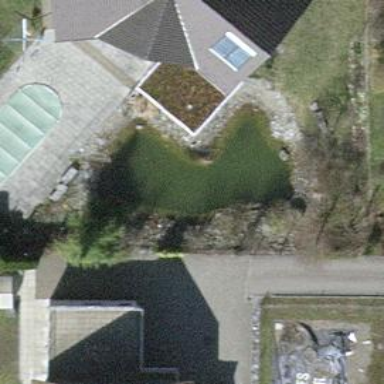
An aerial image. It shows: Serene pond surrounded by nature.